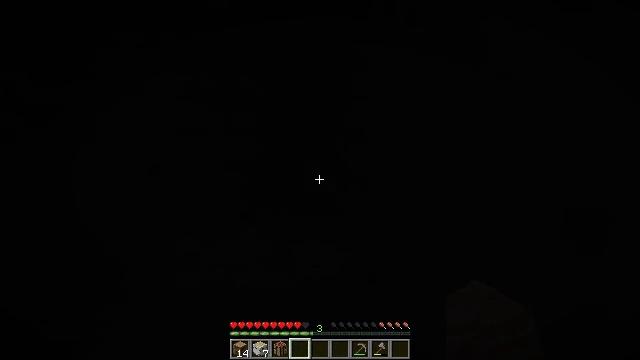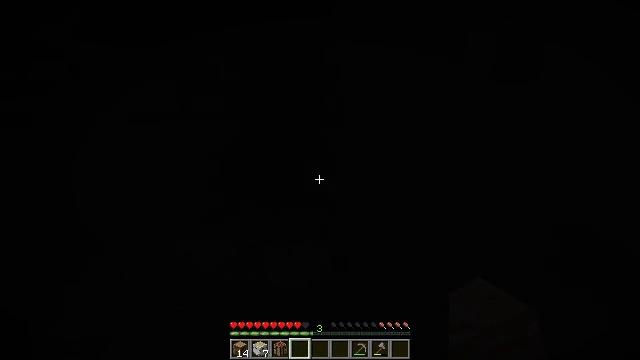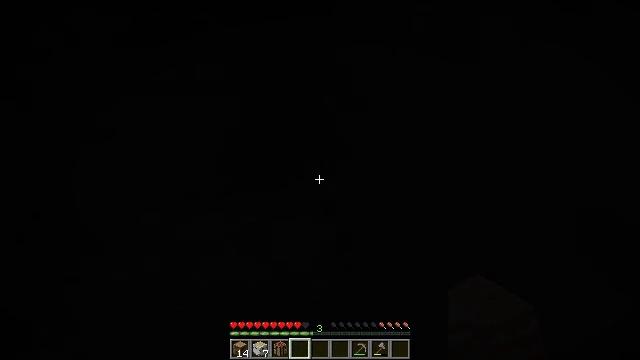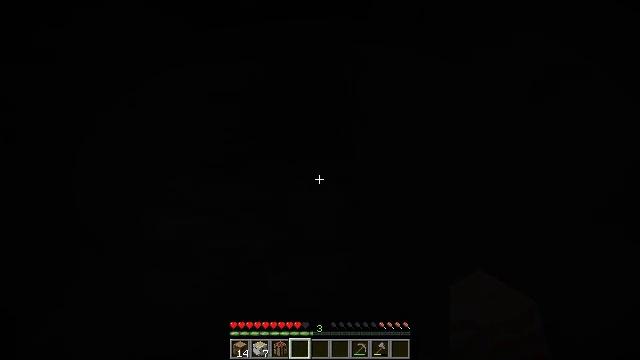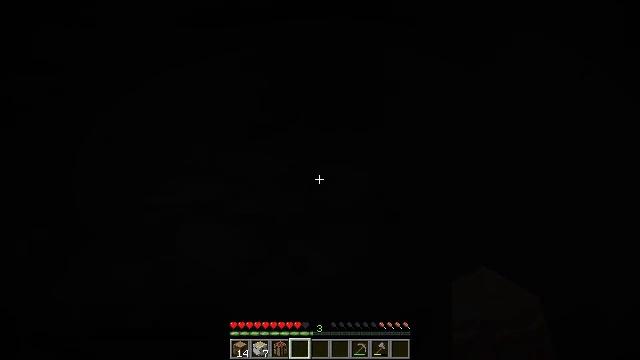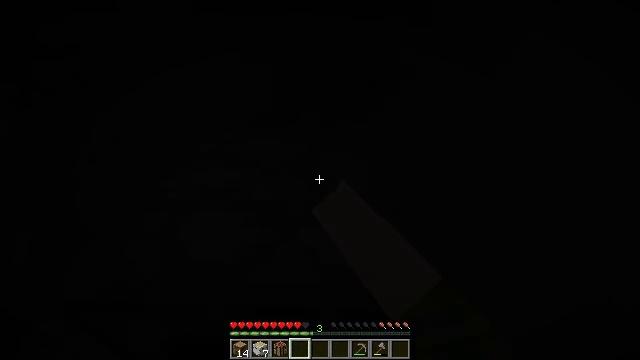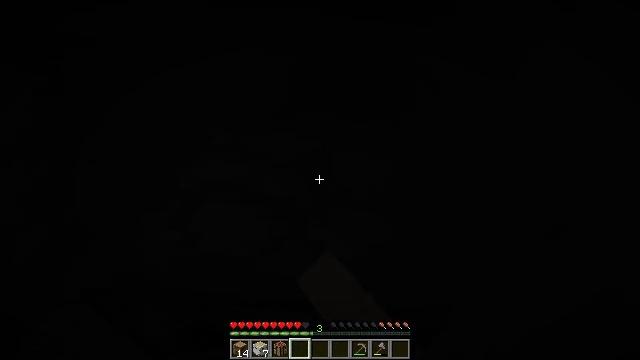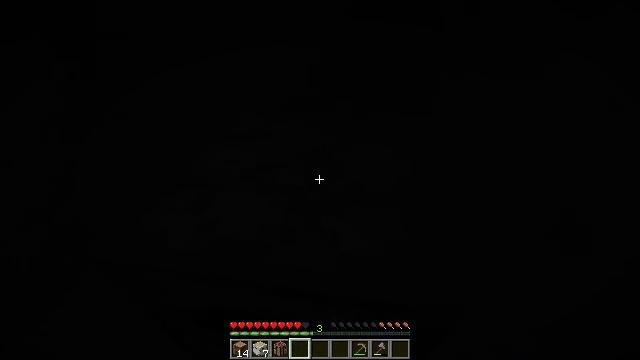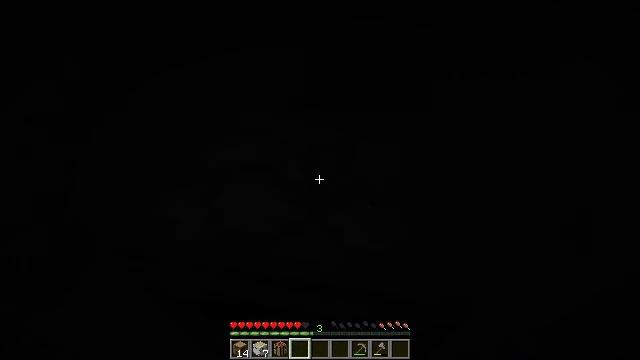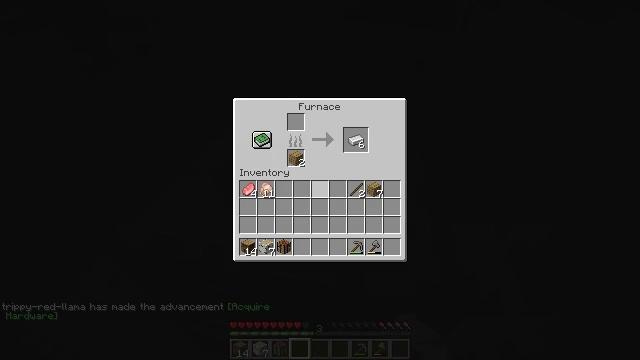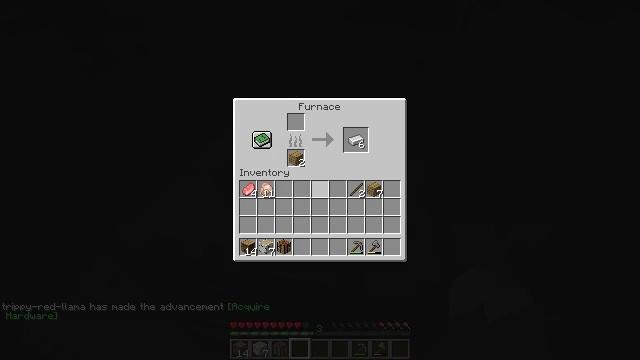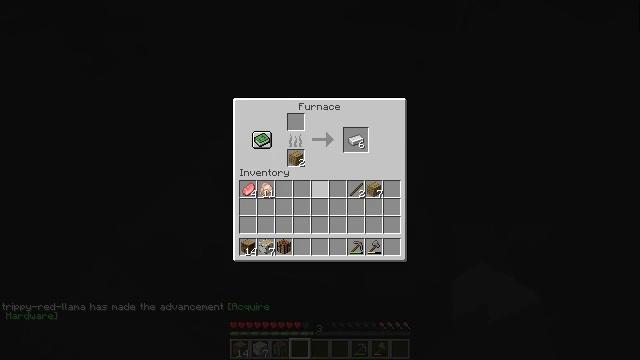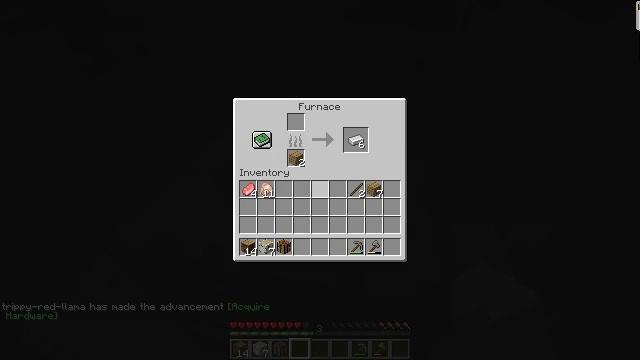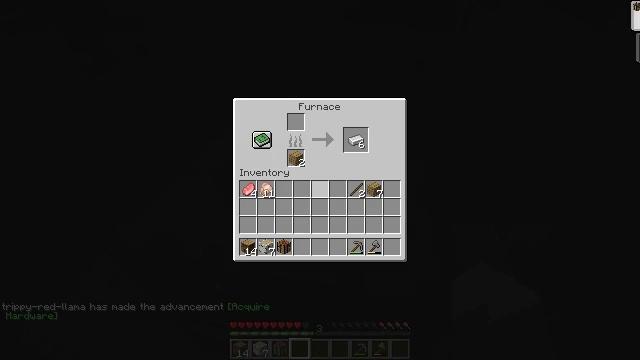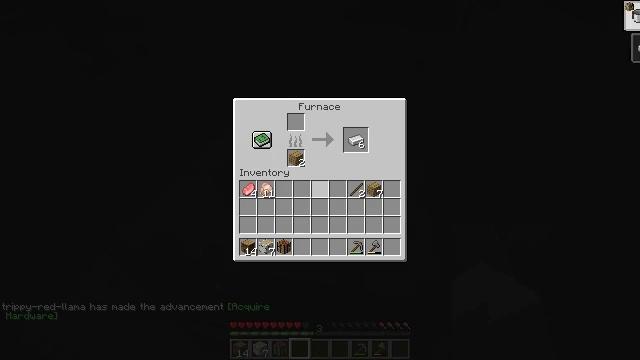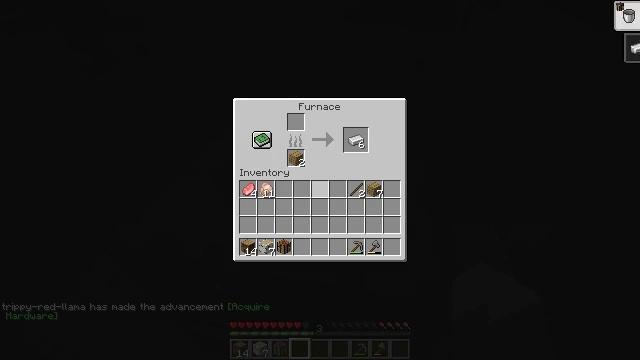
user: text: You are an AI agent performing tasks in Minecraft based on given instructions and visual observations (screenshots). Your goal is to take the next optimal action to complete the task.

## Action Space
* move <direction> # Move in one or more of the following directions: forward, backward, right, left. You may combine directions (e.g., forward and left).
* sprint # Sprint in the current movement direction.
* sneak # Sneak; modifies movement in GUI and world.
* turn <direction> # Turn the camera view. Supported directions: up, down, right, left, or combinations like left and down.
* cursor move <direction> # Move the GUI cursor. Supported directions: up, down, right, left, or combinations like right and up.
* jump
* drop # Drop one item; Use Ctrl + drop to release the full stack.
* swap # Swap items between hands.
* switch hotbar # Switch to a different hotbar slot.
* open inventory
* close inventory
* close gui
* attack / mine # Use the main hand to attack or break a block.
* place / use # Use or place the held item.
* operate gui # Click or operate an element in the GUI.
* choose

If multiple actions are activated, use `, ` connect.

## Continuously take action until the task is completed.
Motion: motion action
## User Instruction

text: craft item air
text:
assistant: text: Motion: move forward and move right, turn down, use / place
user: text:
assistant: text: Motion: move forward and move right, turn left and down, use / place
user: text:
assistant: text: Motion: turn left and down, use / place
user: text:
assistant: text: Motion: turn left and down, use / place
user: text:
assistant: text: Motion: turn left and down
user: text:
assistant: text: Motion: turn left
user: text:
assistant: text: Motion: turn left and down
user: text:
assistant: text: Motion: turn left and down
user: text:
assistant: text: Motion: choose, open gui
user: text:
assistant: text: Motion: choose
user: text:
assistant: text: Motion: no_op
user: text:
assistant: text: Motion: no_op
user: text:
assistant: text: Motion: no_op
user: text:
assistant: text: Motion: no_op
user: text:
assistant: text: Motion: no_op
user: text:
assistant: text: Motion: no_op
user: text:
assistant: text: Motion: no_op
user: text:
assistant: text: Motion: no_op
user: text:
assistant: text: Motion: no_op
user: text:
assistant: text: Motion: no_op
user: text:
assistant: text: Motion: sneak, cursor move up
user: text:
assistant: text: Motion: sneak, cursor move up
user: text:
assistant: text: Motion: sneak, cursor move up
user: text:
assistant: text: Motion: sneak, cursor move right
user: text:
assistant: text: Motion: sneak
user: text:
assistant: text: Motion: sneak
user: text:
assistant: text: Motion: sneak, operate gui
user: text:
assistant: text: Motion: sneak, operate gui
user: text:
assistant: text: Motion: sneak, operate gui
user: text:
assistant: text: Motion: sneak, cursor move left and down